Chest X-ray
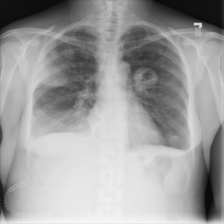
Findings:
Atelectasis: negative
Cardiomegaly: negative
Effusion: positive
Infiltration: positive
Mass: negative
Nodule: positive
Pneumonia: negative
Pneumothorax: negative
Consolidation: negative
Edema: negative
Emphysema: negative
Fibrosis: negative
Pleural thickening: negative
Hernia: negative